The plot is a time-scale (wavelet) decomposition of a bearing vibration signal. Determine the bearing's health state. Answer with exactly one of: normal, inner_race, outer_race, ball.
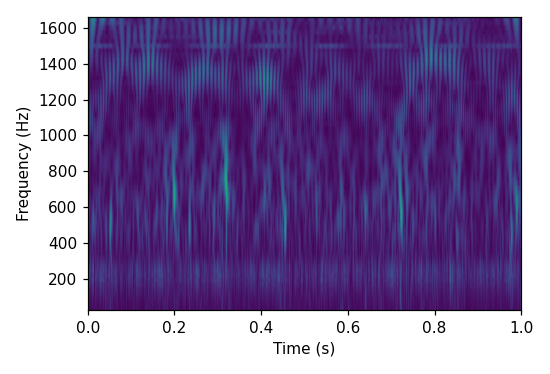
Answer: normal